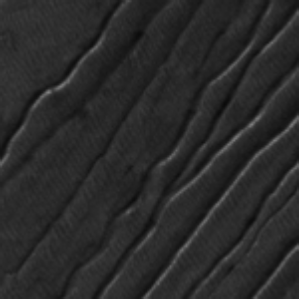
Label: frost